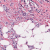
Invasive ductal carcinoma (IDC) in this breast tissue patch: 1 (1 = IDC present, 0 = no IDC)